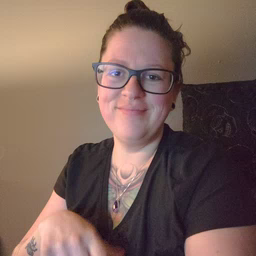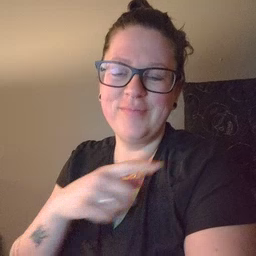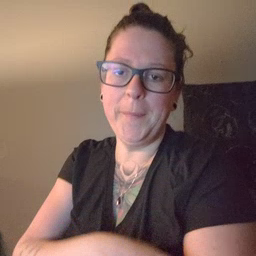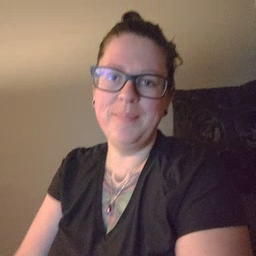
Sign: arm